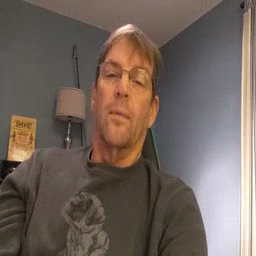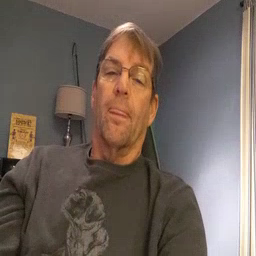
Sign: haveto